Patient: sex F, age 73
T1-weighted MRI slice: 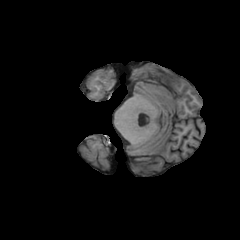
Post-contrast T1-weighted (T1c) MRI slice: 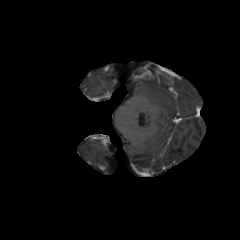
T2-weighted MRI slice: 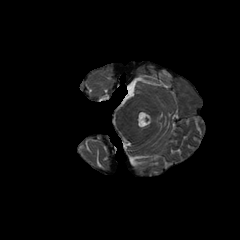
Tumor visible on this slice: no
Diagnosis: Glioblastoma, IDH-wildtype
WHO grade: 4